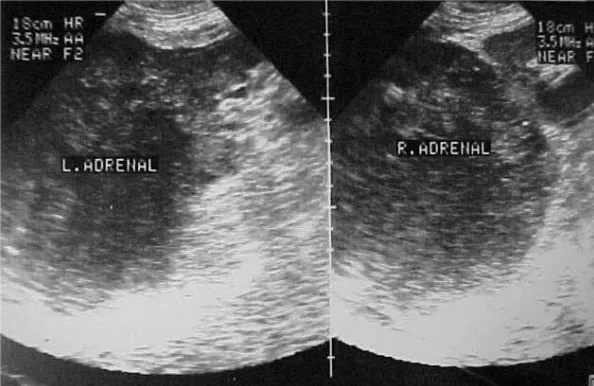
Abdomen ultrasound showing large masses with foci of hemorrhagic necrosis in both adrenal glands.
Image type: radiology (ultrasound)